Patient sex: M
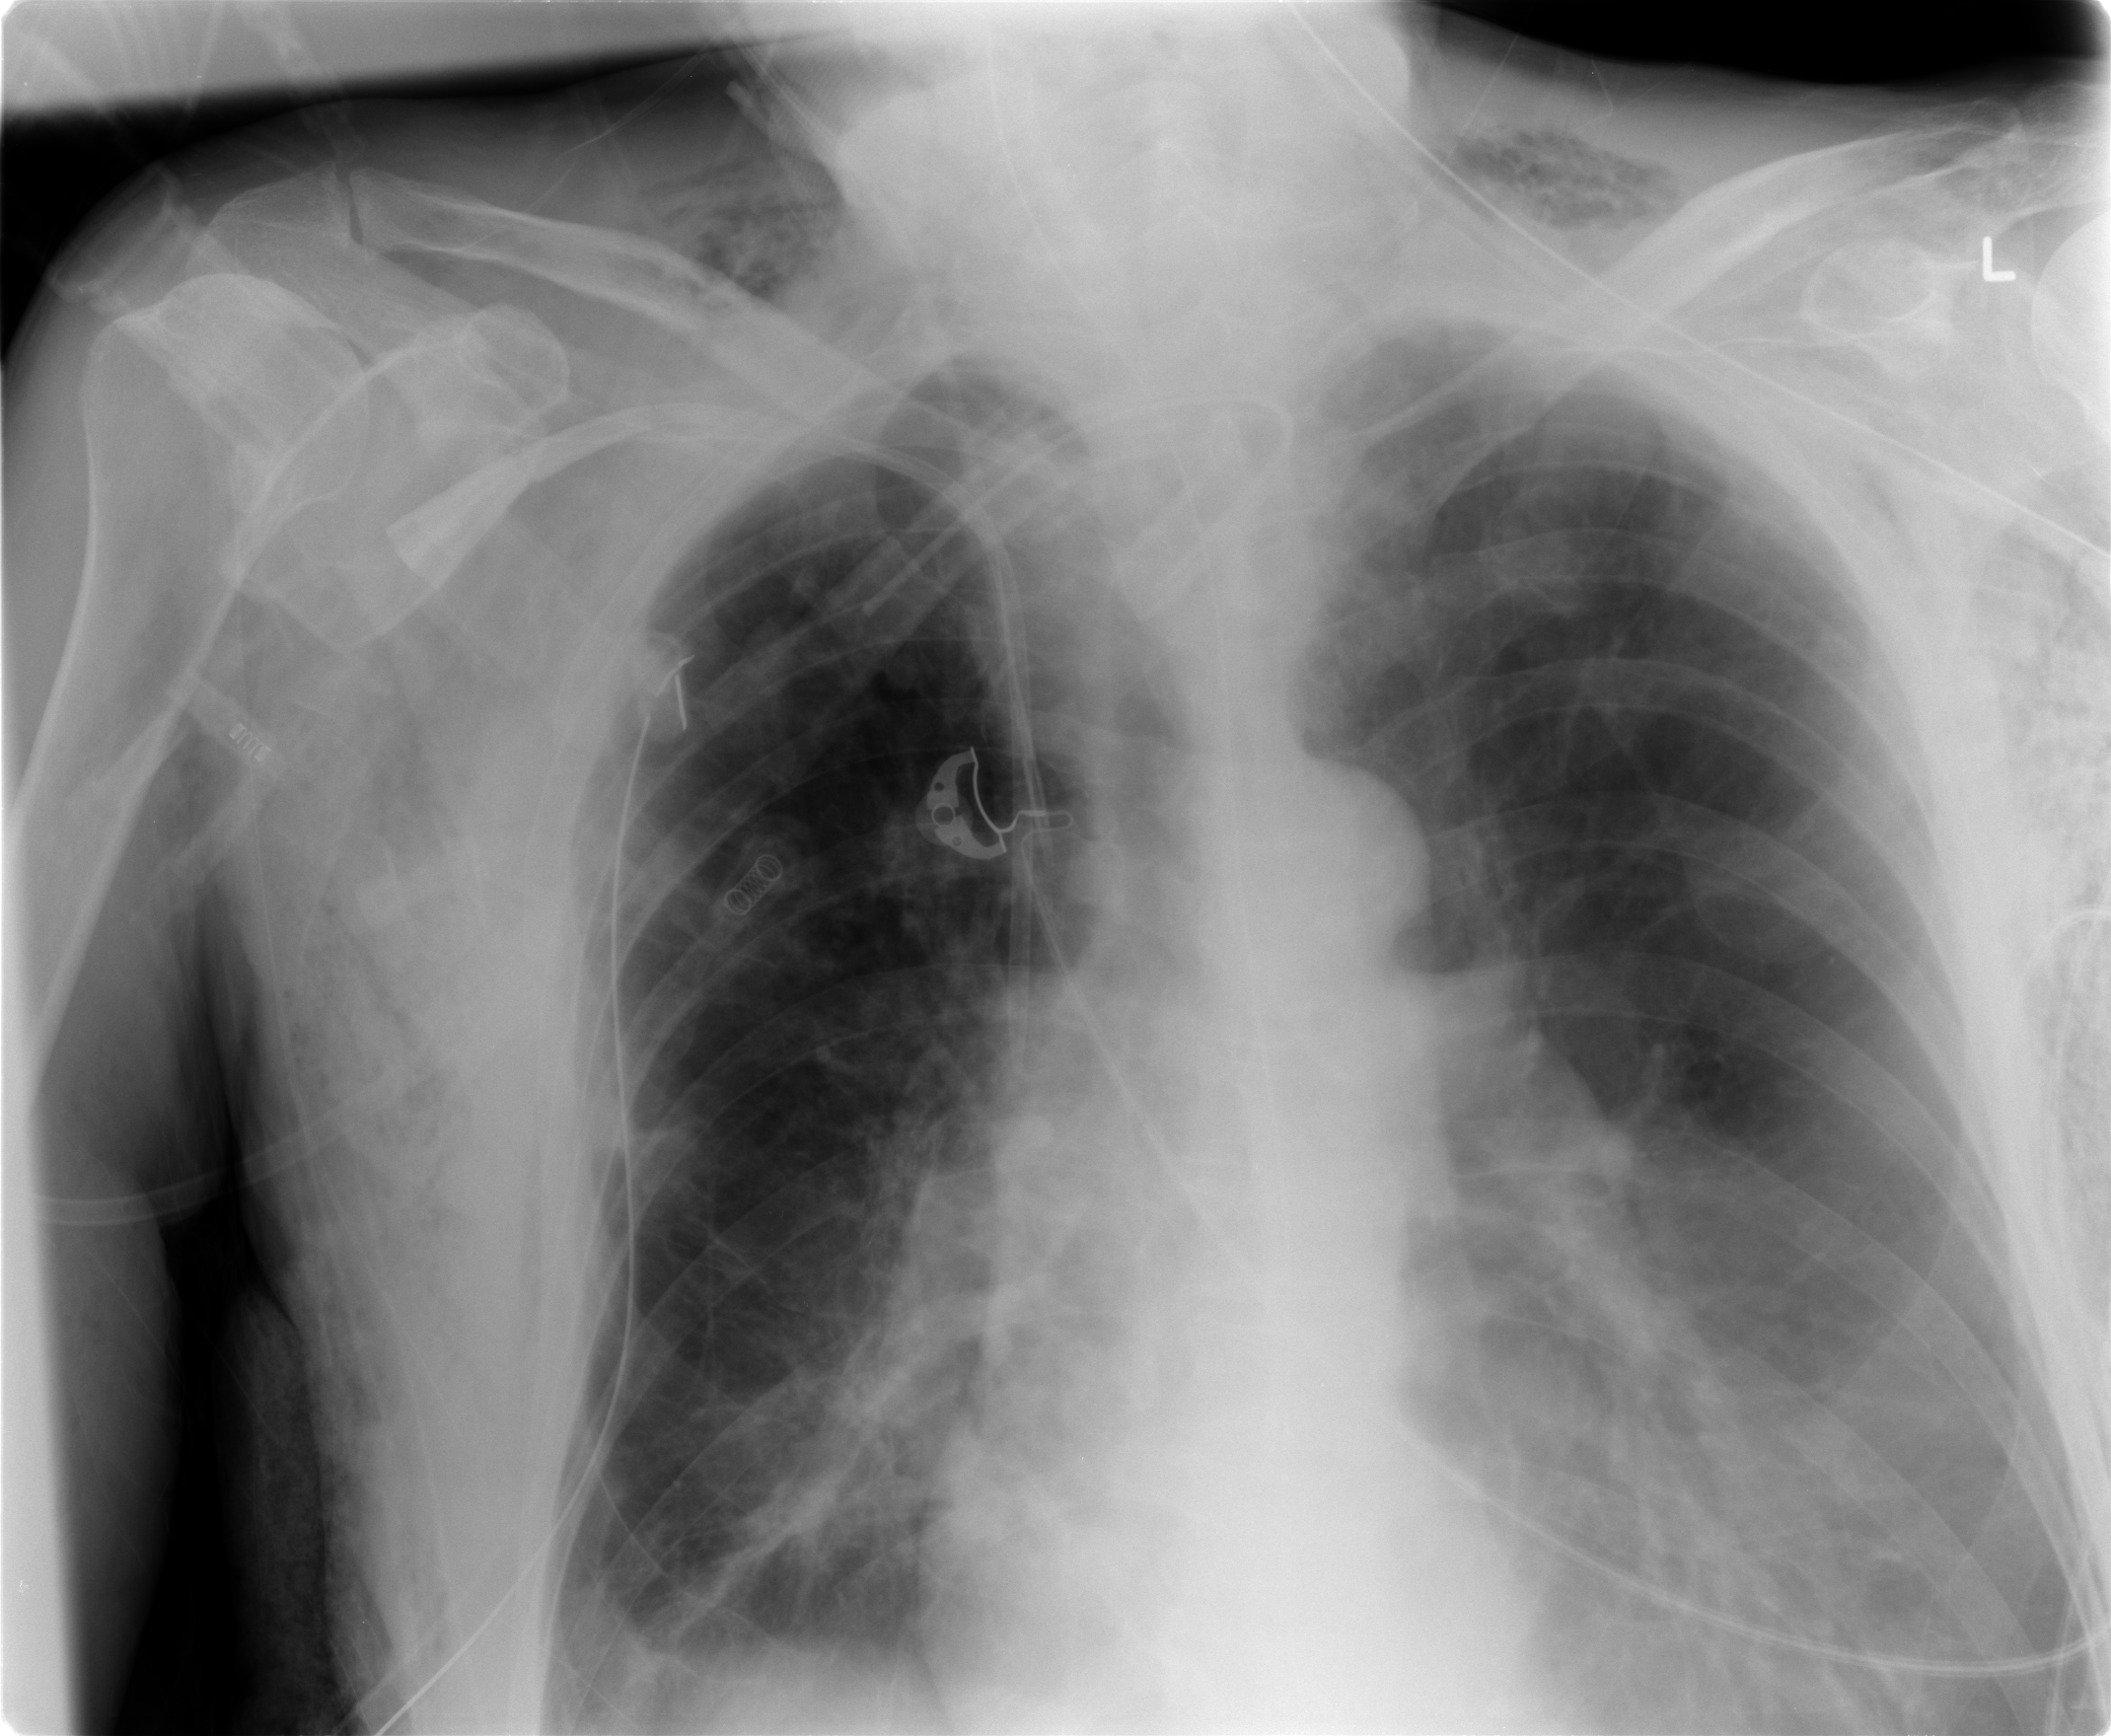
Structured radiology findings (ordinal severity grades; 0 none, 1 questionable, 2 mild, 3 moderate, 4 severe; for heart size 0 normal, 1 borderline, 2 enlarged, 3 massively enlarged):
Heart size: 0
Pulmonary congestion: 0
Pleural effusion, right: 0
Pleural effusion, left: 0
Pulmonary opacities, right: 0
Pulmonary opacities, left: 0
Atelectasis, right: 2
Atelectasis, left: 0